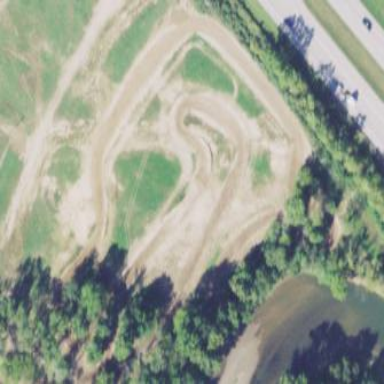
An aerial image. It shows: Motocross raceway for off-road sports.